Interaction volume radius: 10 \u00c5
Interaction volume height: 45 \u00c5
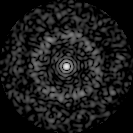
Disorder parameter: 0.8338